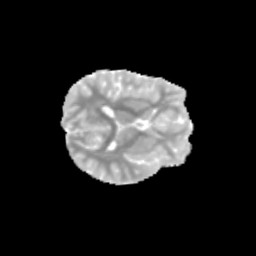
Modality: MD
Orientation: axial
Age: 12
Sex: female
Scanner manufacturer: siemens
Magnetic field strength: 3 T
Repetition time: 3.8 s
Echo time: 0.07 s